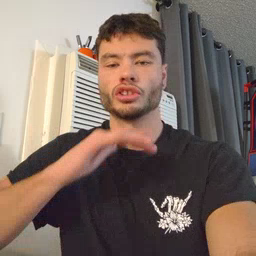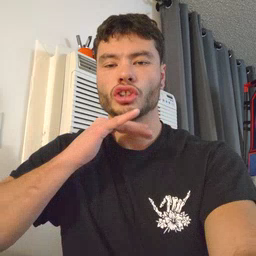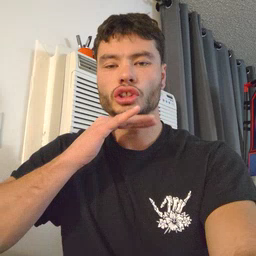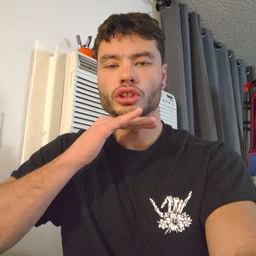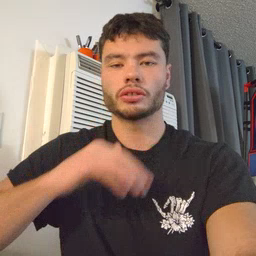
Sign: dirty